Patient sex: M
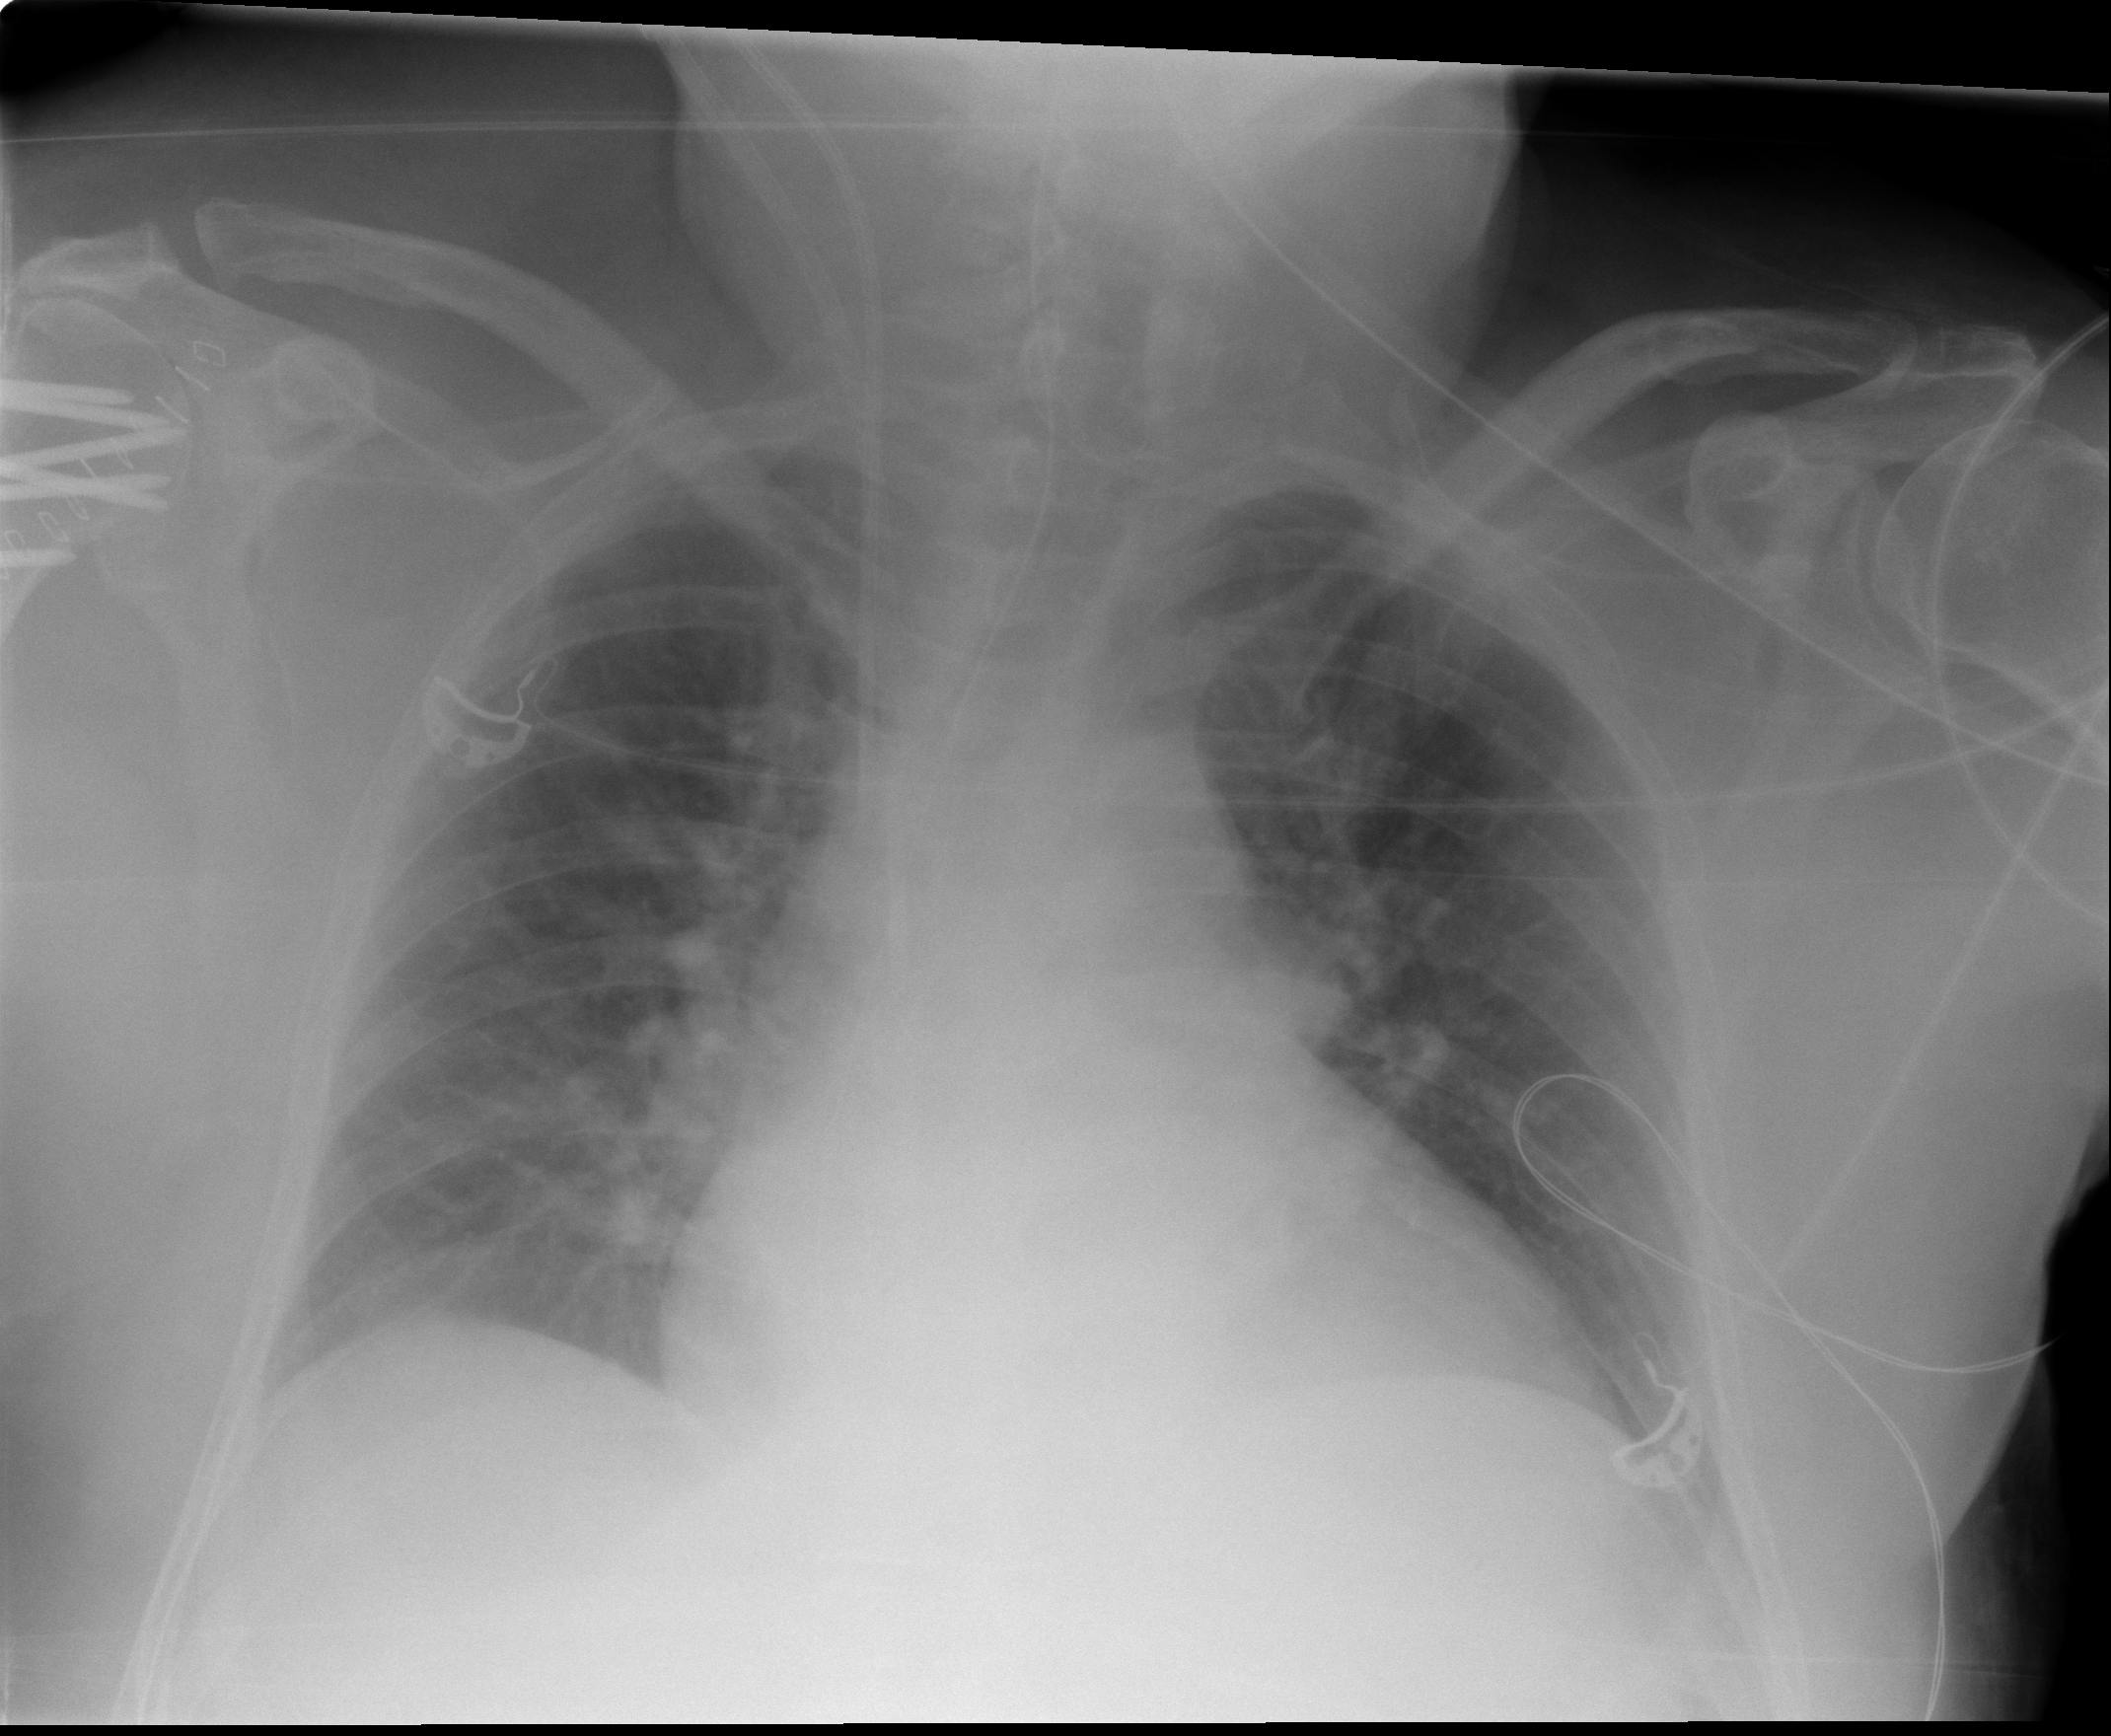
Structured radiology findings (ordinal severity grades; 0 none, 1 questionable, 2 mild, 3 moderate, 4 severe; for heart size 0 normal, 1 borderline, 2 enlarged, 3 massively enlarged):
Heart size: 2
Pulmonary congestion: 1
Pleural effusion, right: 0
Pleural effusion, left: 0
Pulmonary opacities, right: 0
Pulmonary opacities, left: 0
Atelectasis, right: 0
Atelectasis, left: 0